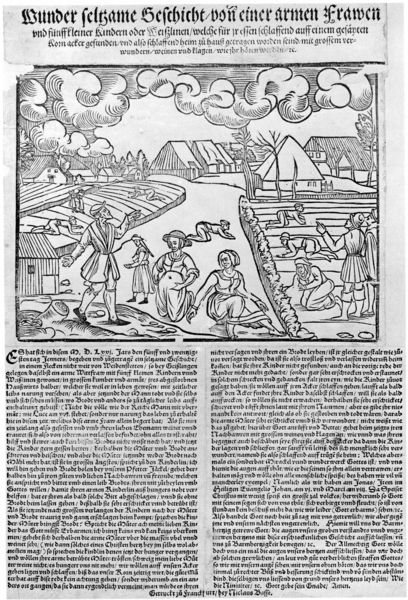
Titel: Wunder seltzame Geschicht/ von einer armen Frawen
Standort: Zürich.
Institution: Wickiana
Schlagwörter: baum, gruppe, himmel, mann, wolken, bäume, frauen, landschaft, menschen, sitzen, frau, grau, hut, männer, strasse, szene, zeichnung, rot, weg, arm, arme, geschichte, rahmen, bild, feld, felder, häuser, hütte, gewänder, blatt, pflanzen, arbeit, bauern, holzschnitt, schrift, liegen, rahmung, acker, dorf, dächer, grafik, graphik, spalten, winter, figuren, deutsch, knie, schwanger, bauer, buch, druck, schnitt, radierung, stich, titel, seite, illustration, schwarzweiß, text, zeitung, knien, überschrift, fürst, buchdruck, buchseite, flehen, knieend, märchen, knieen, segnen, bauernhaus, beete, gerahmt, kupferstich, kriechen, fraktur, flugblatt, geburt, ernten, erzählung, wunder, flugschrift, druckschrift, spalte, schrit, scharaffur, geschicht, säerinnen, arme frauen, gegeschichte